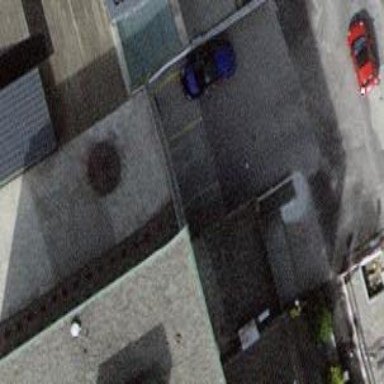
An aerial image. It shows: Parking entrance.